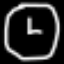
Label: clock